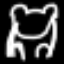
Label: frog